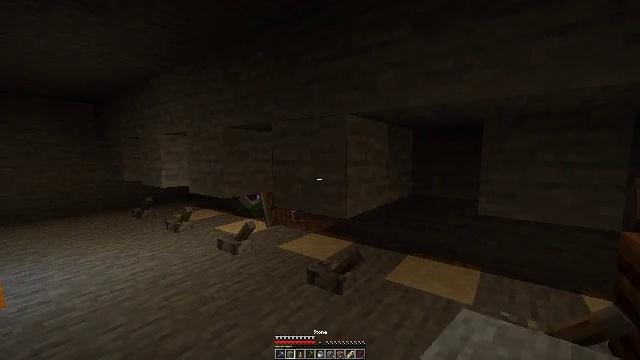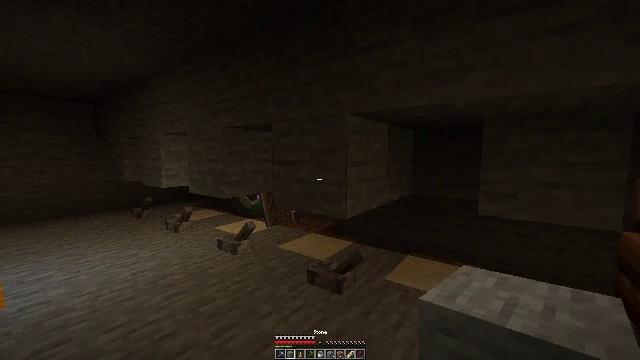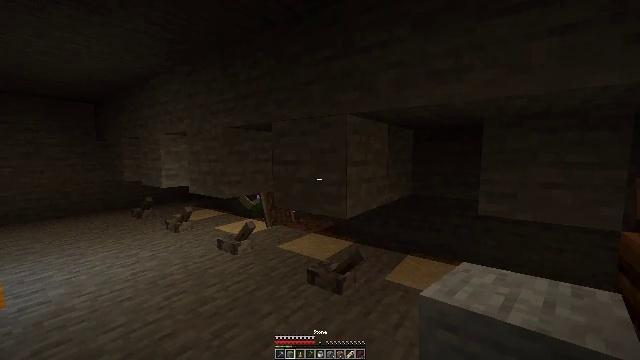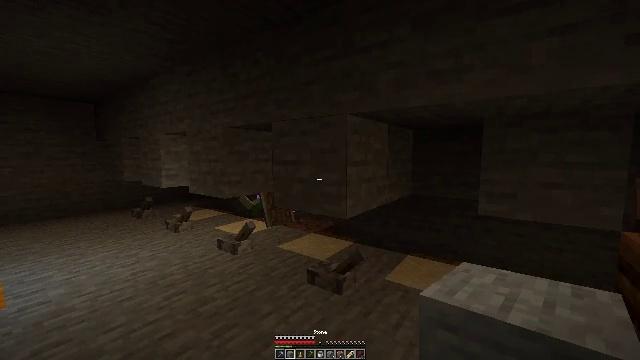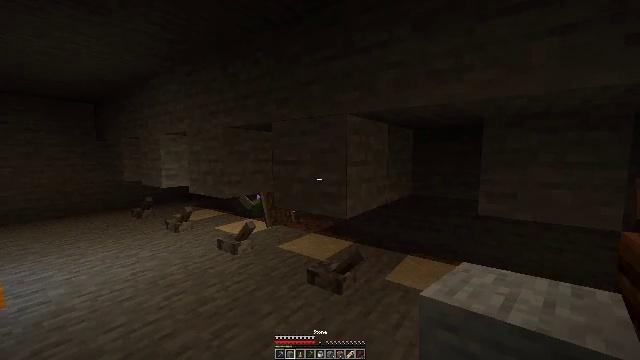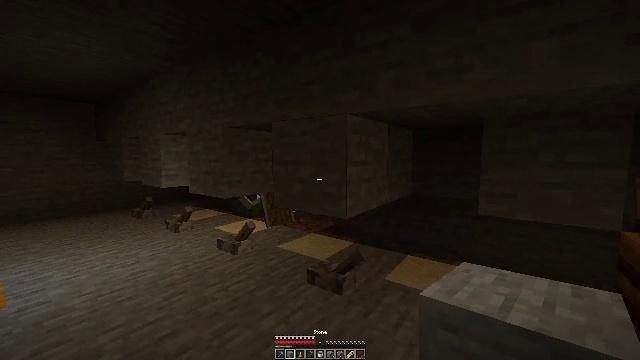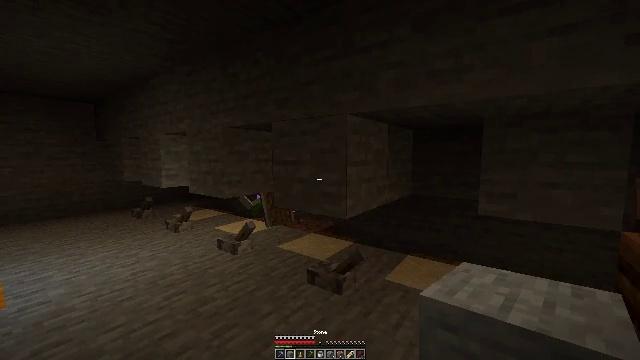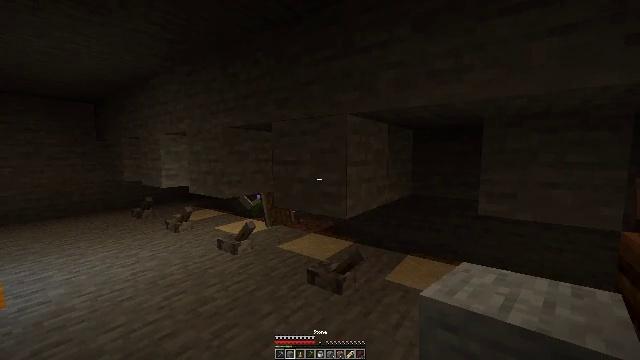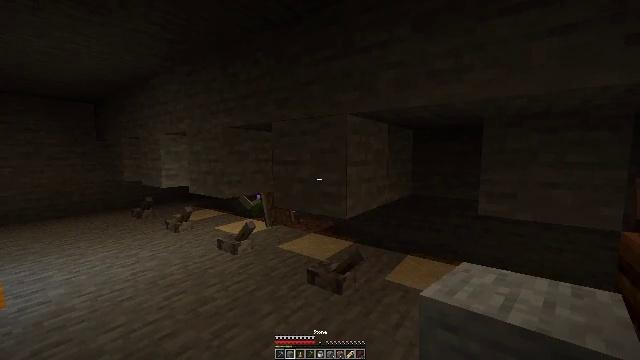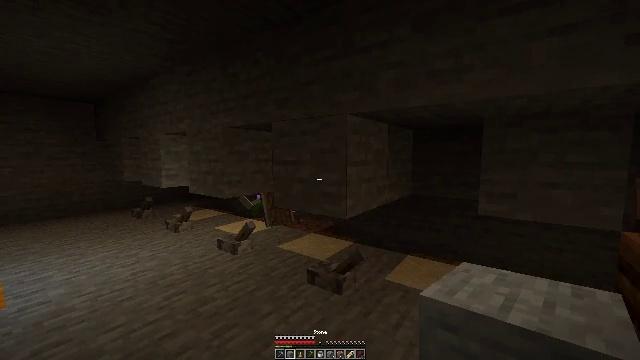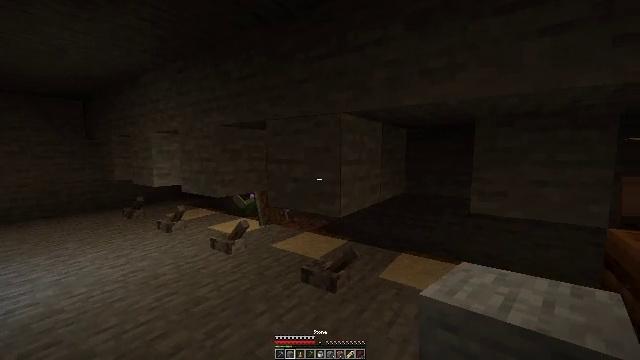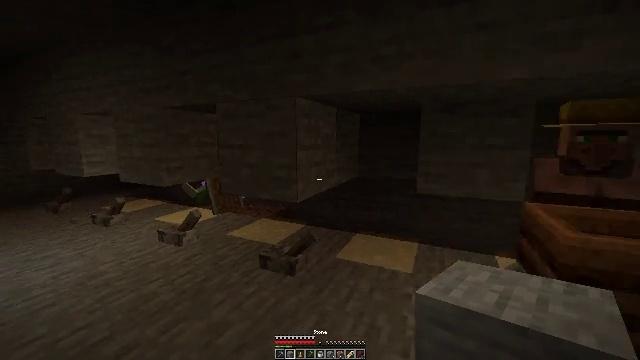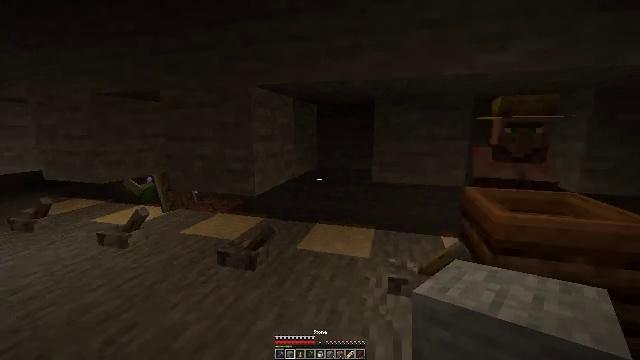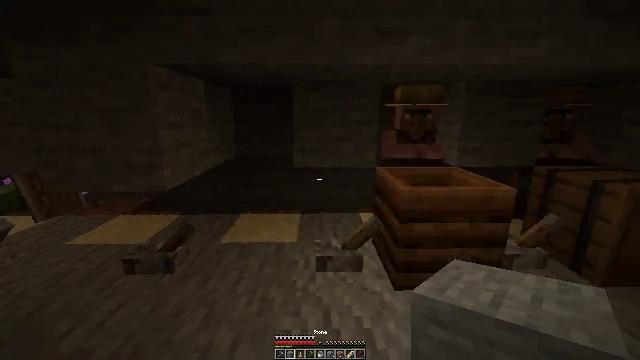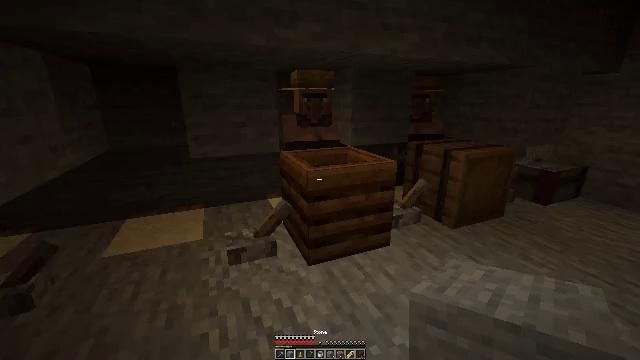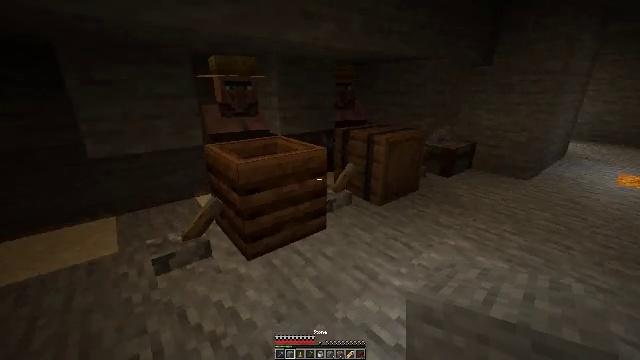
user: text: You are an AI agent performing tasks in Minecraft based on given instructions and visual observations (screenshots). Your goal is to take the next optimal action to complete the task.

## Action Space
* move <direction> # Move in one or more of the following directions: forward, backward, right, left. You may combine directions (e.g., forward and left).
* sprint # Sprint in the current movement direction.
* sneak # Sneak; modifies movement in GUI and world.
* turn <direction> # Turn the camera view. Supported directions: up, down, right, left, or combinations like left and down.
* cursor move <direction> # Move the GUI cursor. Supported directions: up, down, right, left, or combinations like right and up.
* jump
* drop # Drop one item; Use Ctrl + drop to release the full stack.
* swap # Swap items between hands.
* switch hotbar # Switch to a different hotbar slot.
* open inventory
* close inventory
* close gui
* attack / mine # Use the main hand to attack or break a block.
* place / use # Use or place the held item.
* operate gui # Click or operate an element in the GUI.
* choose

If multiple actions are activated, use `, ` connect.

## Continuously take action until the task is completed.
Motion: motion action
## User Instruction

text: Recycle the grindstone by mining it.
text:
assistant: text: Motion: no_op
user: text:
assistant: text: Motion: no_op
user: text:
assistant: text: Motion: no_op
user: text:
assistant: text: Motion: no_op
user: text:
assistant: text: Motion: no_op
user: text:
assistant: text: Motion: no_op
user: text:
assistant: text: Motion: no_op
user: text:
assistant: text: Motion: no_op
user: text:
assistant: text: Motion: no_op
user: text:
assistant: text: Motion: turn right
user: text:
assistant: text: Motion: turn right and down
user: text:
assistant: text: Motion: turn right and down
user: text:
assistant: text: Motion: turn right and down
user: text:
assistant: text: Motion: turn right and down
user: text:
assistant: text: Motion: turn right and down
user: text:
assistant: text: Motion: turn right and down
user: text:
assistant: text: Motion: move forward, turn right and down
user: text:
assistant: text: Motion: move forward, turn right
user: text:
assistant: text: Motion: move forward, turn right
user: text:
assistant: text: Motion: move forward, sprint
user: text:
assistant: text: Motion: move forward, sprint
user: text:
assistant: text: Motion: move forward, sprint
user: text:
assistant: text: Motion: move forward, sprint, turn right
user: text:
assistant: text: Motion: move forward
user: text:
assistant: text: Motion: move forward
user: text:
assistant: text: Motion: move forward
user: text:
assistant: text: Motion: move forward
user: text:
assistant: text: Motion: move forward
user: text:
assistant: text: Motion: move forward
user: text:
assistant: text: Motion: move forward